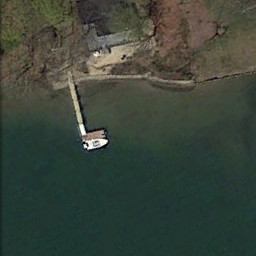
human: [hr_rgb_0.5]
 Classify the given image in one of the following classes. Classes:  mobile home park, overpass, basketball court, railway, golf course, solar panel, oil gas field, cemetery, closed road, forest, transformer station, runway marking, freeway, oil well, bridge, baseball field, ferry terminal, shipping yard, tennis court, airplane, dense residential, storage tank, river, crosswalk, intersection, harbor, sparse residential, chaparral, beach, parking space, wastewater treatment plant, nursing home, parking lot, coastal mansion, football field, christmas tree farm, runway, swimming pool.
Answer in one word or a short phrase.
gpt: ferry terminal